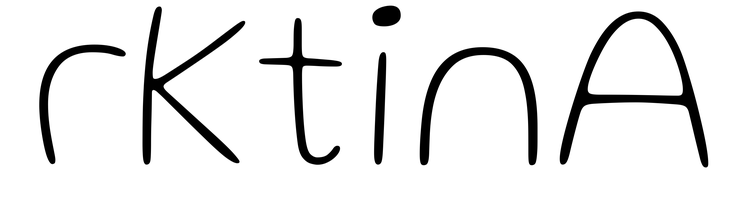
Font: Gluten_Thin